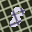
Label: 8